Aerial crown-view tile of a tropical tree (Barro Colorado Island, Panama), acquired 20240918:
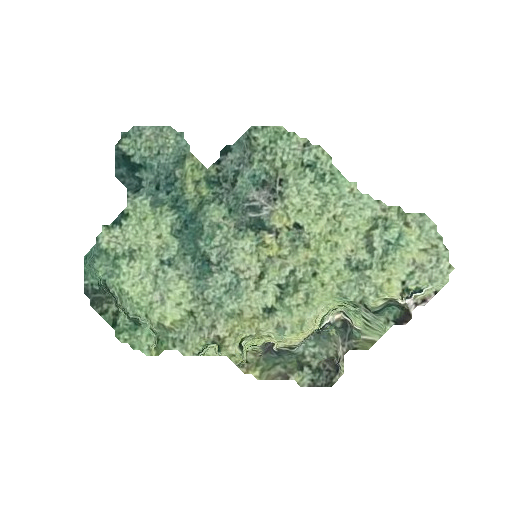
Species: Chrysophyllum cainito
GBIF accepted scientific name: Chrysophyllum cainito
Crown area: 101.728 m²